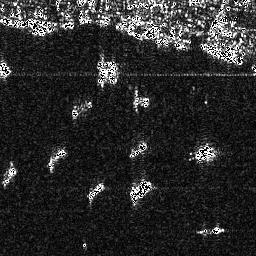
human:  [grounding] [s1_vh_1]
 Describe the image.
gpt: In the satellite image, there is  <ref>1 small ship </ref> <box>[[0, 23, 4, 30, 0]]</box> located at top left,  <ref>2 small ship </ref> <box>[[0, 64, 6, 71, 0], [17, 57, 25, 65, 0]]</box> located at left,  <ref>1 small ship </ref> <box>[[33, 70, 41, 77, 0]]</box> located at bottom,  <ref>1 medium ship </ref> <box>[[50, 69, 58, 78, 0]]</box> located at bottom,  <ref>1 small ship </ref> <box>[[77, 87, 87, 91, 0]]</box> located at bottom right,  <ref>3 small ship </ref> <box>[[49, 54, 57, 61, 0], [27, 38, 35, 46, 0], [51, 36, 57, 41, 0]]</box> located at center,  <ref>1 small ship </ref> <box>[[37, 22, 42, 33, 0]]</box> located at top,  <ref>1 small ship </ref> <box>[[75, 55, 83, 62, 0]]</box> located at right,  <ref>1 medium ship </ref> <box>[[77, 15, 93, 25, 0]]</box> located at top right.